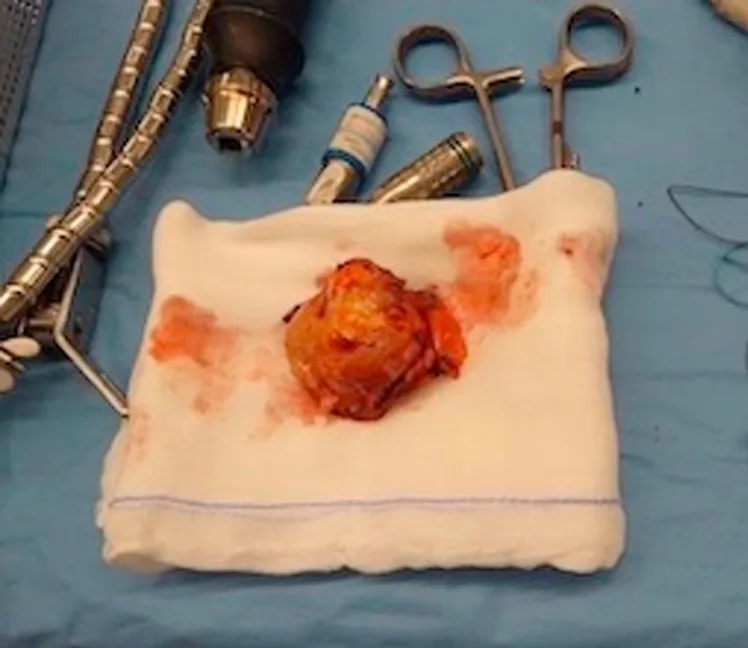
The photo was taken at the end of surgery and shows the brain metastasis of about 52 mm.
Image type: medical_photograph (other_medical_photograph)